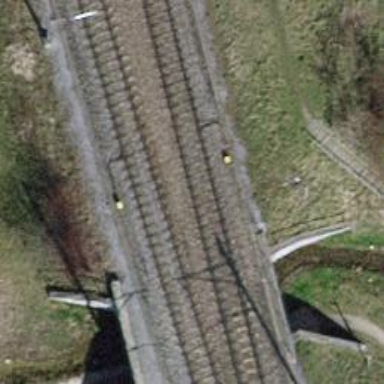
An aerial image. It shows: Single-track railway bridge with contact lines for electrification.